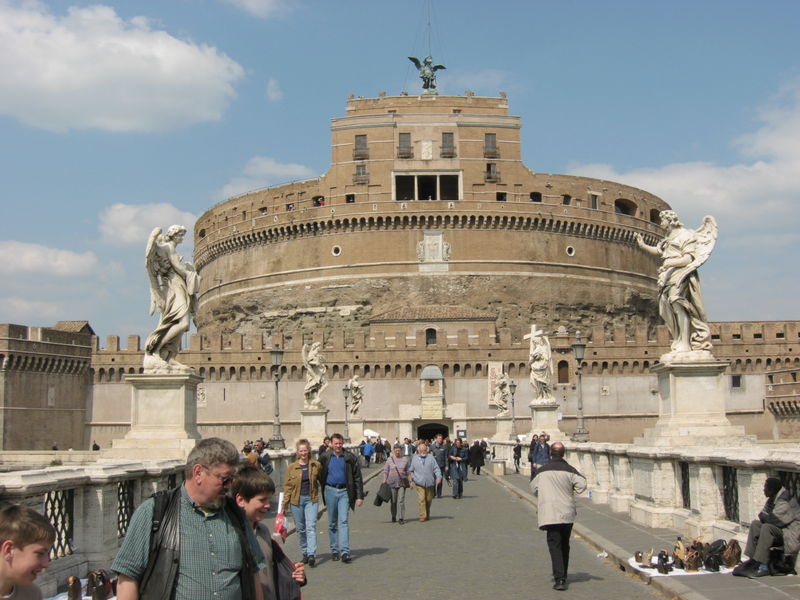
Titel: Engelsburg
Standort: Rom, Engelsburg (EU - I - Latium)
Schlagwörter: blau, flügel, himmel, wolken, menschen, braun, fenster, weg, masse, architektur, brücke, figur, rund, engel, statue, papst, foto, burg, rom, statuen, mamor, rundbau, touristen, engelsburg, papstpalast, mmasse